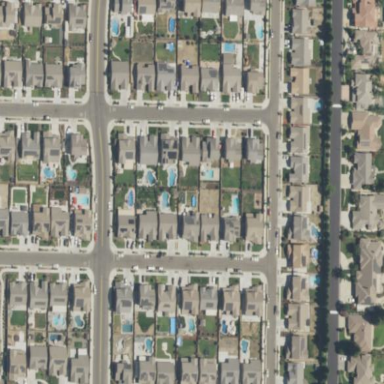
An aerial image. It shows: Single-family residential neighbourhood.